Interaction volume radius: 10 \u00c5
Interaction volume height: 30 \u00c5
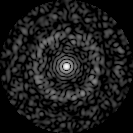
Disorder parameter: 0.8354